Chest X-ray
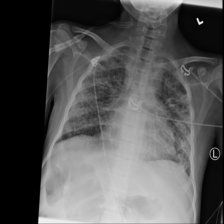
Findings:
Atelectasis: negative
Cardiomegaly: negative
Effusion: negative
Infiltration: negative
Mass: negative
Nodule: negative
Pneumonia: negative
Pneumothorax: negative
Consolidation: positive
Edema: negative
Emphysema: negative
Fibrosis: positive
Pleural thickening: negative
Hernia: negative